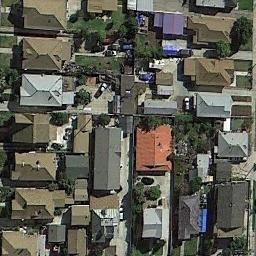
Label: residential